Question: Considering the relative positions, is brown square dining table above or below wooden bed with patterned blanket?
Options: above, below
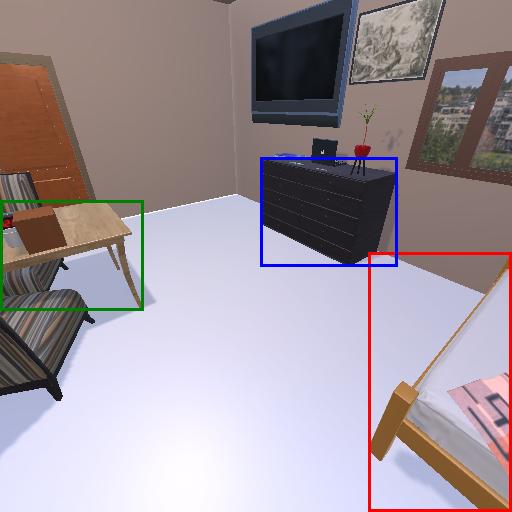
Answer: above